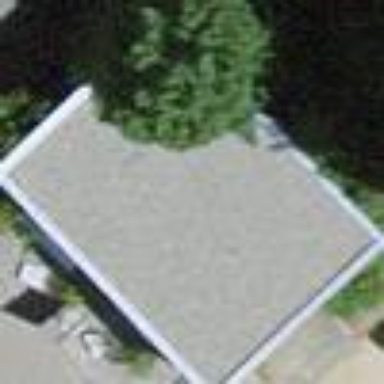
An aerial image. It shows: Shed building.